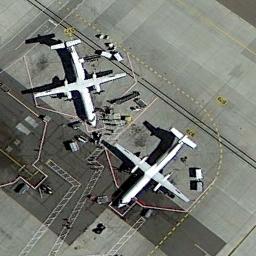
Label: airplane